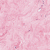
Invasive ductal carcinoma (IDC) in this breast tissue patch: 0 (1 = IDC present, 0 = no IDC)